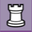
Piece: wR